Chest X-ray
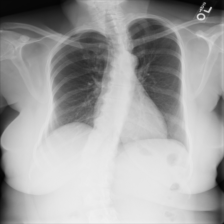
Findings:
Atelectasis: negative
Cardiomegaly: negative
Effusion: negative
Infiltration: negative
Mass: negative
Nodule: negative
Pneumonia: negative
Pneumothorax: negative
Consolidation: negative
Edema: negative
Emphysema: negative
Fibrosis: negative
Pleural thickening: negative
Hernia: negative